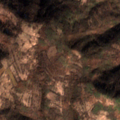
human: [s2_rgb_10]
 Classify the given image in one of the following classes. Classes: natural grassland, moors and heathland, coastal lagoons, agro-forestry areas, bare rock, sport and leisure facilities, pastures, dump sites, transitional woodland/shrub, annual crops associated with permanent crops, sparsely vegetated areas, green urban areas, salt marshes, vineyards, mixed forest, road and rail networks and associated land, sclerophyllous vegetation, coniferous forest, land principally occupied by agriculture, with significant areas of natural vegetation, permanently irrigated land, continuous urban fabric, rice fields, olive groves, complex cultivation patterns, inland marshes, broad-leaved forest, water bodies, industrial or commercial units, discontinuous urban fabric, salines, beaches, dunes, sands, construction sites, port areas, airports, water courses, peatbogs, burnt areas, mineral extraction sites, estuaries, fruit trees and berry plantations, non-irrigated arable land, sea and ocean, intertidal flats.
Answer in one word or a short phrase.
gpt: complex cultivation patterns, land principally occupied by agriculture, with significant areas of natural vegetation, broad-leaved forest